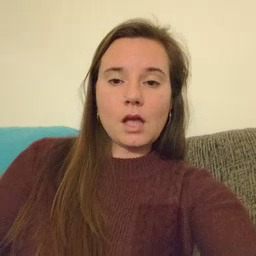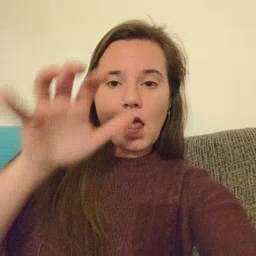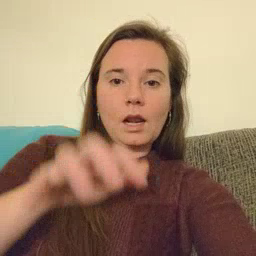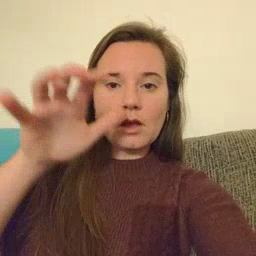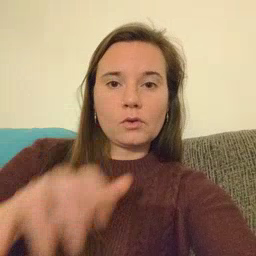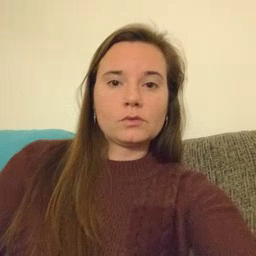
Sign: alligator